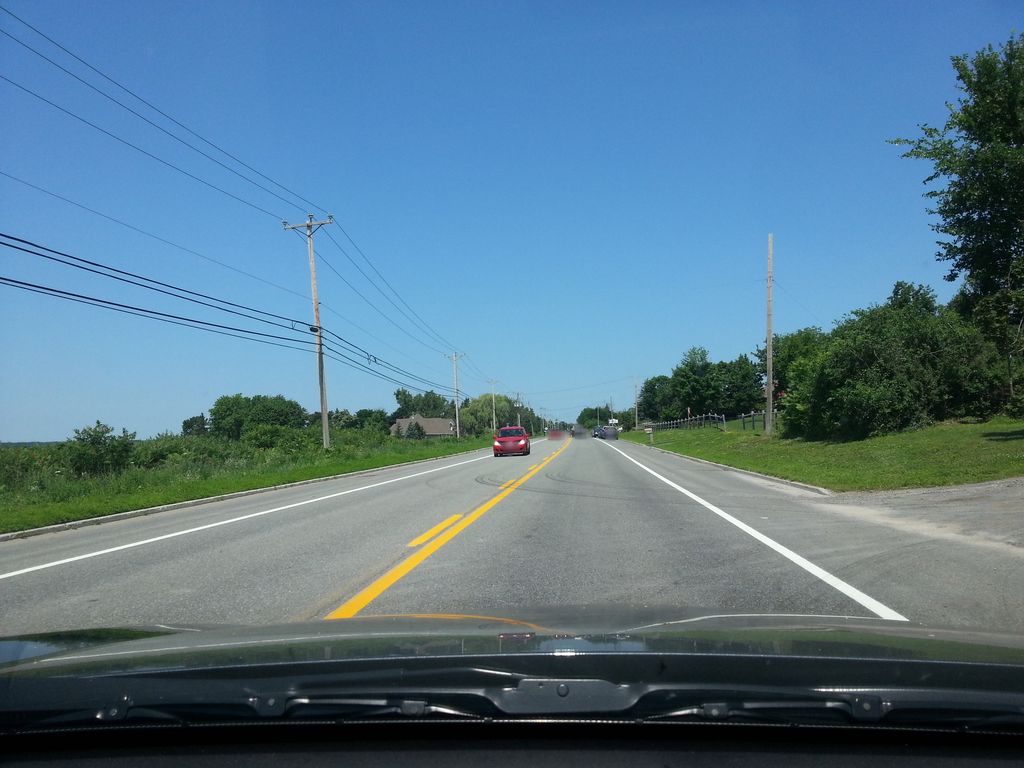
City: ottawa-gatineau